Question: There is a properly formatted text in Html 'textarea' which looks like :

As this is submitted a servlet handles it and and puts it all in the string and saves it in the servlet context.At one point I have to display the poem submitted but when I get that attribute from the servlet context it displays the text .
What should I do to save the text as String in the servlet context that is formatted in the same manner as has been formatted in the text area.
'''
String poetry = request.getParameter("poetry");
String poet = request.getParameter("poet");
ServletContext context = getServletContext();
poetryMapsPoet = (HashMap<String,String>)context.getAttribute("Poetry");
if(poetryMapsPoet == null) {
poetryMapsPoet = new HashMap<String,String>();
context.setAttribute("Poetry", poetryMapsPoet);
}
poetryMapsPoet.put(poetry, poet);
// Poetry is the key and poet is the value
'''
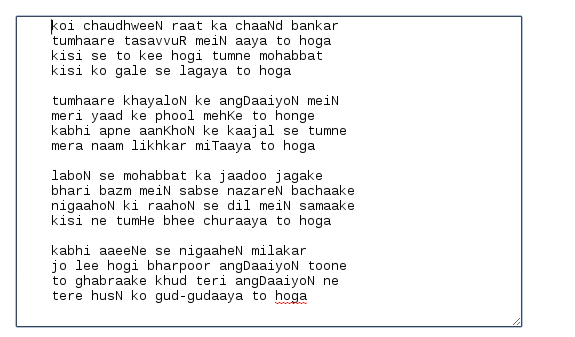
Answer: Wrap it in a pre block:
'''
<pre><c:out value="${thePoem}"/></pre>
'''
Or use a tag that will transform every end of line into a '<br/>'. I've always wondered why this wasn't part of the JSTL. But it's pretty easy to write yourself.